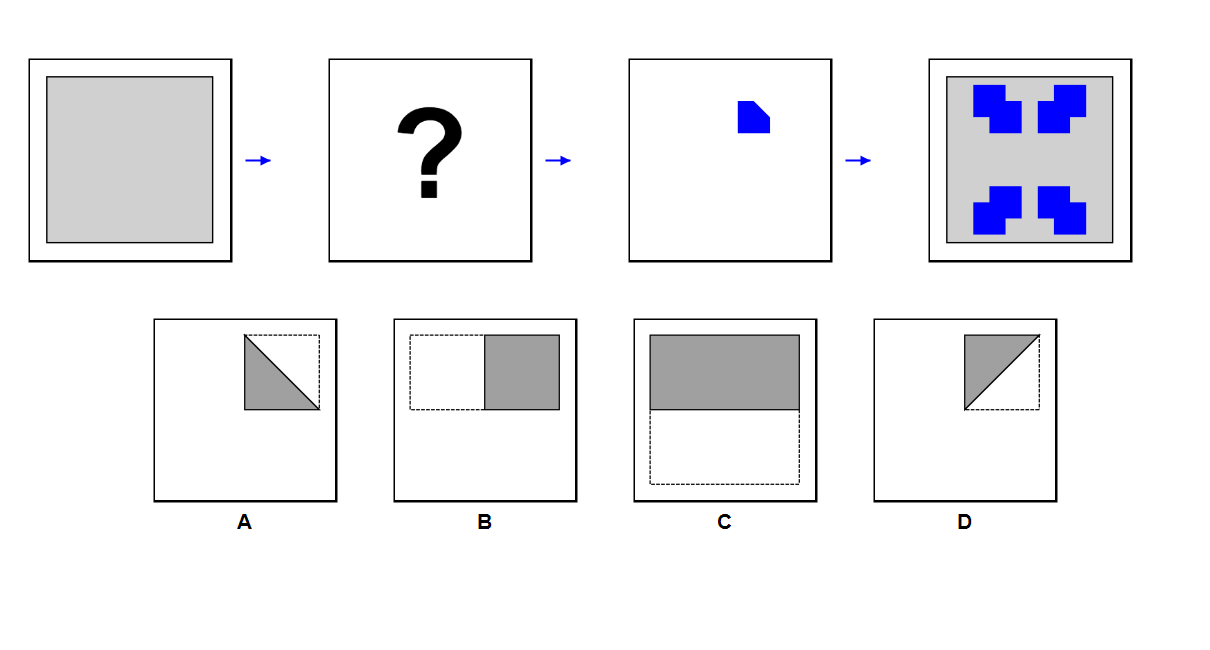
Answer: D